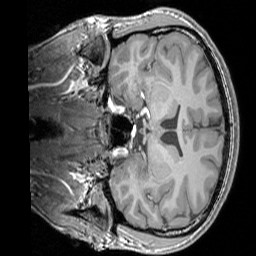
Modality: T1w
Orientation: coronal
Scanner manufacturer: siemens
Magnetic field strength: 3 T
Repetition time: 1.83 s
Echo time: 0.00303 s